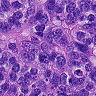
Metastatic tissue present: yes